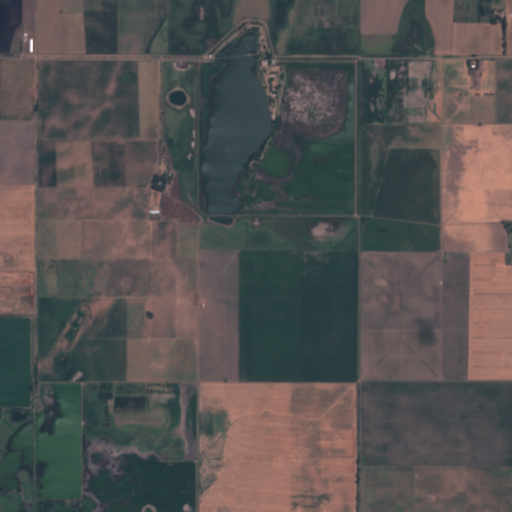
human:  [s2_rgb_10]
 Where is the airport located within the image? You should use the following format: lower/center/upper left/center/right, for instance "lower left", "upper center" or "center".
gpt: The airport is located in the upper left of the image.
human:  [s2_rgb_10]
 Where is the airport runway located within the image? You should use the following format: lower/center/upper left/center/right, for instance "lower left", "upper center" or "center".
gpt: The airport runway is located in the upper left of the image.
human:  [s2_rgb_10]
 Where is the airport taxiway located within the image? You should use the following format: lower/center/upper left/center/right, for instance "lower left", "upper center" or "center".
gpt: The airport taxiway is located in the upper left of the image.
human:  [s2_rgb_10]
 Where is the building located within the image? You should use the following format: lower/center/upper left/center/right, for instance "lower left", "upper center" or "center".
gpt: There is no building in the image.